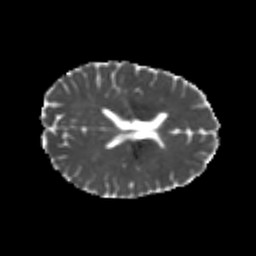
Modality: MD
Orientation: axial
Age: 25
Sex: female
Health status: healthy
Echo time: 0.074 s